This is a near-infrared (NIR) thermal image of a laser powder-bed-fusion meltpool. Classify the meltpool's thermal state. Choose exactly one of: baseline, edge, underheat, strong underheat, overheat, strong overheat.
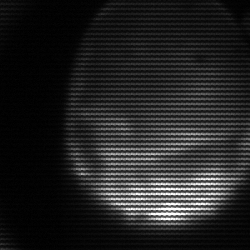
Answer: edge